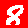
Digit: 8